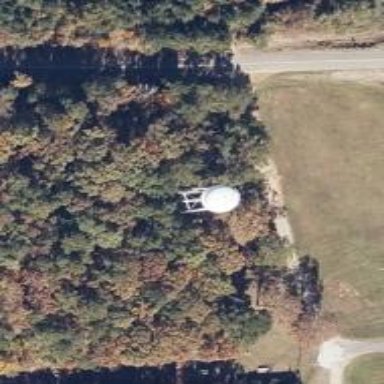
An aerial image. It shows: Water tower that is man-made.